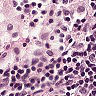
Metastatic tissue present: no